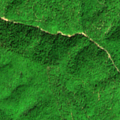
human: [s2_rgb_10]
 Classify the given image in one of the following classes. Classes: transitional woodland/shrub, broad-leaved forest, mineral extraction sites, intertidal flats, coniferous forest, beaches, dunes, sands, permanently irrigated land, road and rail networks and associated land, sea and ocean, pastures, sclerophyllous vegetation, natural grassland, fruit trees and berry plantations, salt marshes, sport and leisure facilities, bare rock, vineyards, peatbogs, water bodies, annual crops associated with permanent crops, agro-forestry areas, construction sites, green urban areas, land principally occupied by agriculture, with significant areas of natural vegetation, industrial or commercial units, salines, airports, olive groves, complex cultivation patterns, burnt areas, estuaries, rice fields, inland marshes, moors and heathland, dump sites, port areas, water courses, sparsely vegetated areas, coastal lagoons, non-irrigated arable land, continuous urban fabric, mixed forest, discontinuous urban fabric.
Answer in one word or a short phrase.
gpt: broad-leaved forest